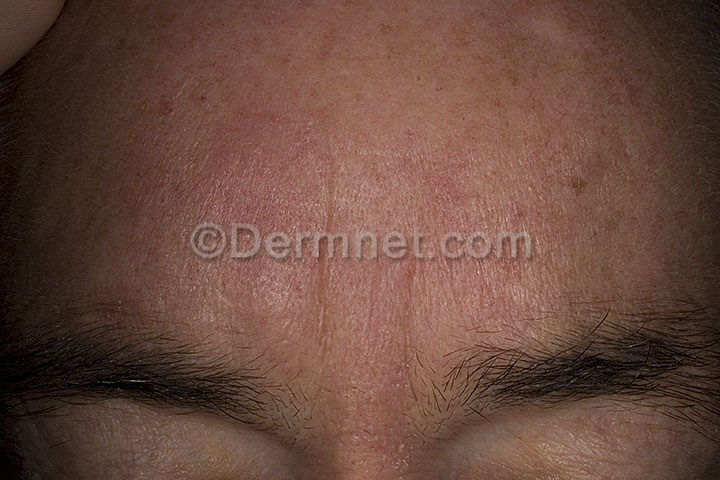
Disease: Psoriasis pictures Lichen Planus and related diseases